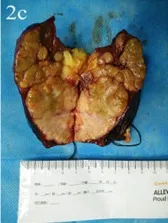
(c) Liver tumor specimens.
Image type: medical_photograph (other_medical_photograph)